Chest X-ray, AP view. Patient: 32 years old, sex M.
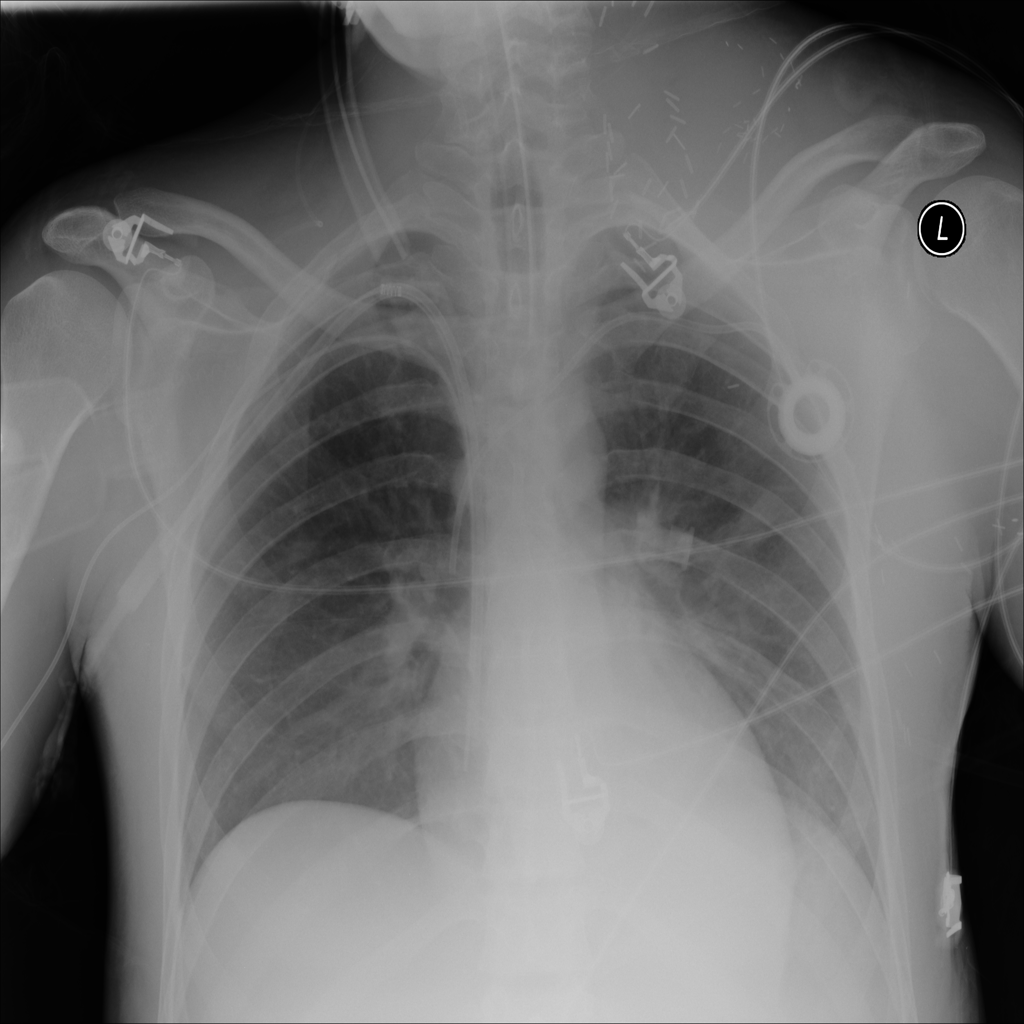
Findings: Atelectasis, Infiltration